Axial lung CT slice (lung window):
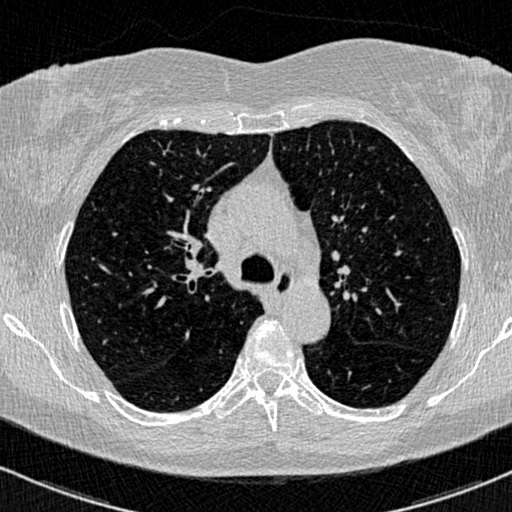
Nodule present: no